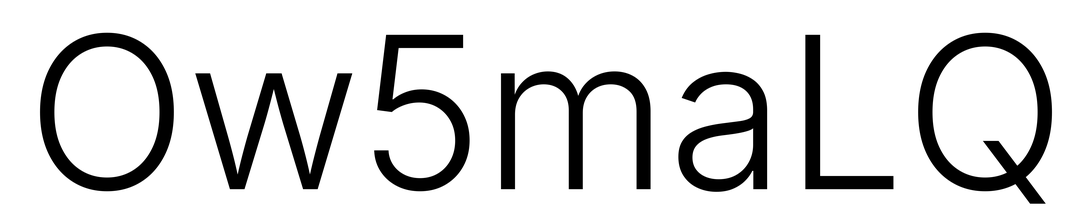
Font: Inter_Light